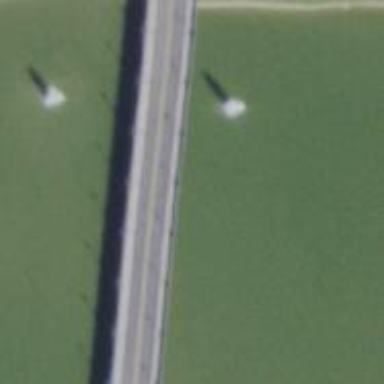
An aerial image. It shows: Viaduct bridge over service road.